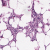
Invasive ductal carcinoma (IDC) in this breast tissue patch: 1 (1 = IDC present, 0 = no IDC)